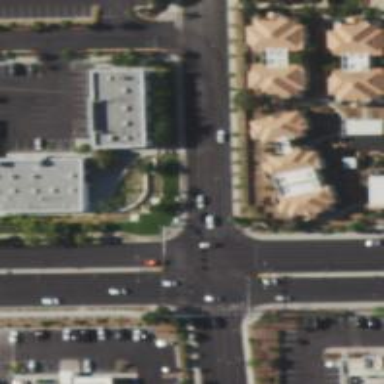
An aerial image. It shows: Solid stop line on the road.